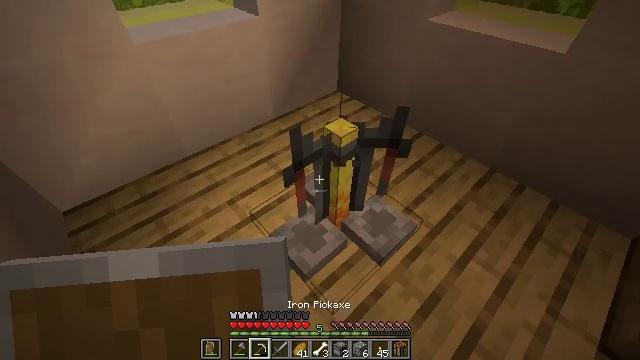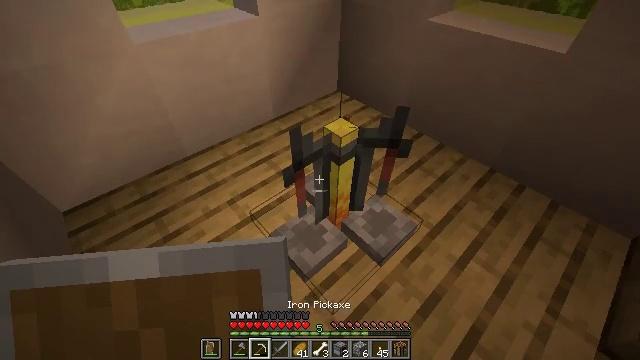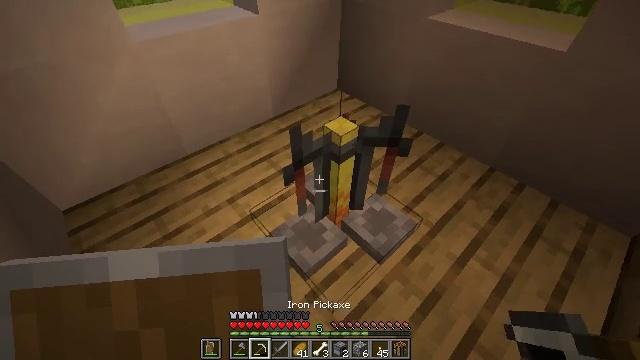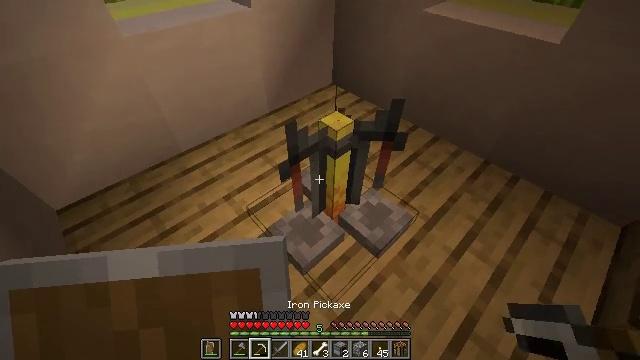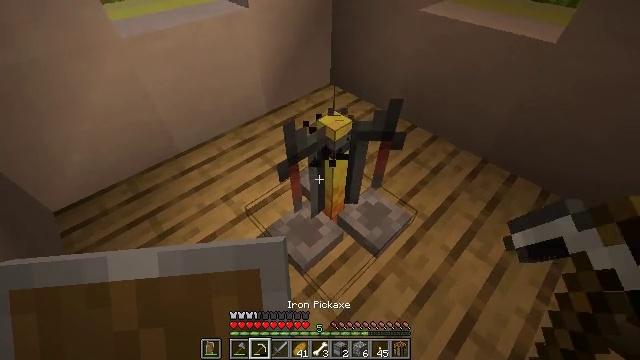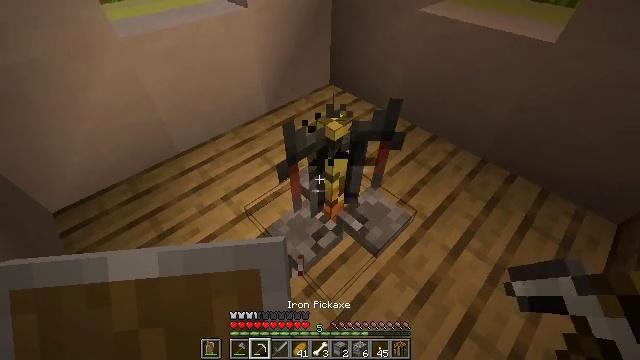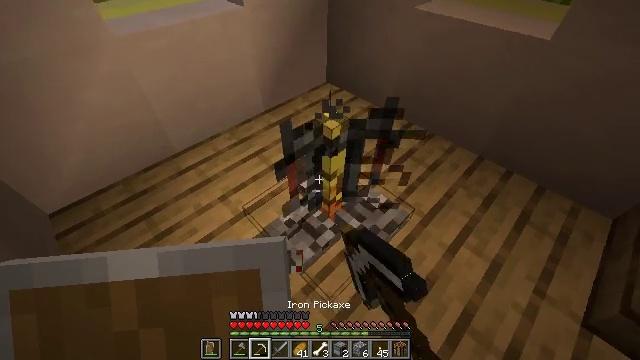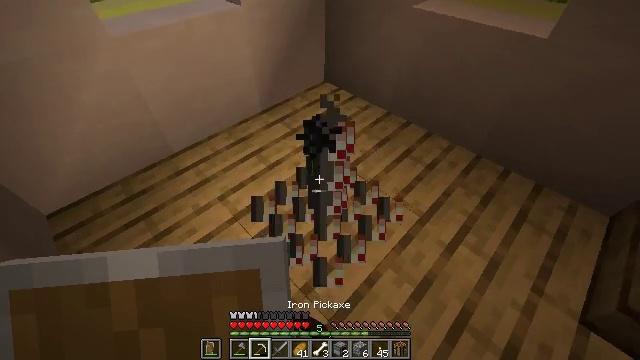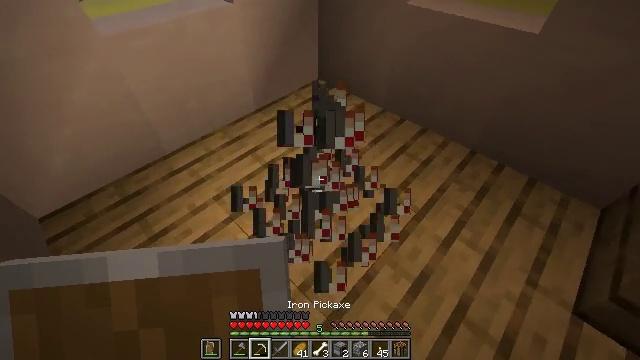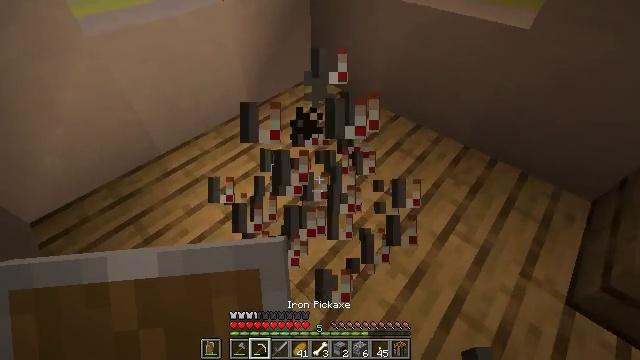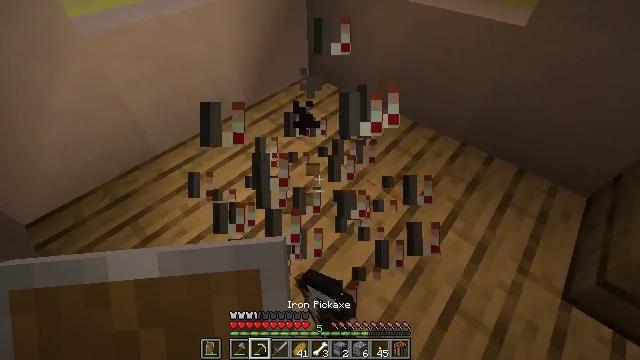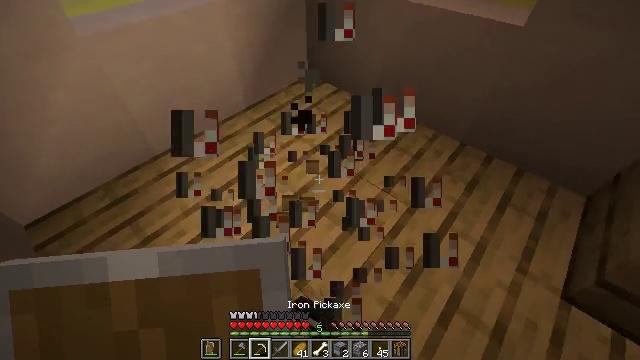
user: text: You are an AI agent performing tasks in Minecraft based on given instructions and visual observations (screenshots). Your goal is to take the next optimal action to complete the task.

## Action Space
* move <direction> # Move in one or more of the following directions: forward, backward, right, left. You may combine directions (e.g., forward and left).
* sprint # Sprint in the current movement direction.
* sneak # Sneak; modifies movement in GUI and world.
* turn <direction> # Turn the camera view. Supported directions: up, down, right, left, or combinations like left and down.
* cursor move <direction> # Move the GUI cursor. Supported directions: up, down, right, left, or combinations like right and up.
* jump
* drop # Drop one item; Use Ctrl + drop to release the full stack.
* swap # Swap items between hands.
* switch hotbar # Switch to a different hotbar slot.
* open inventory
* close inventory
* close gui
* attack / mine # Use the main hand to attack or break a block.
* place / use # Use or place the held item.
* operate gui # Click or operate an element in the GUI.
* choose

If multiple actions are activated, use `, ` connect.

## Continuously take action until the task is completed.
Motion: motion action
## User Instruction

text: Recover the brewing stand by mining it.
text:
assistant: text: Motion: no_op
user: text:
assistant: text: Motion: no_op
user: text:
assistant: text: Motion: turn right and down
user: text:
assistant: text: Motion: no_op
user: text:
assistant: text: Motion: attack / mine
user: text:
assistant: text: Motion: attack / mine
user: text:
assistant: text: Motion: attack / mine
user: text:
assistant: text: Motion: turn right, attack / mine
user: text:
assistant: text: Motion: turn right, attack / mine
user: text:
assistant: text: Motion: attack / mine
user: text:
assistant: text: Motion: attack / mine
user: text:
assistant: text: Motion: attack / mine